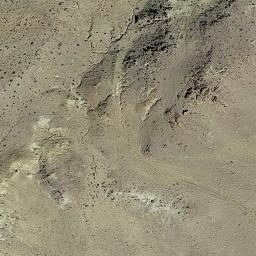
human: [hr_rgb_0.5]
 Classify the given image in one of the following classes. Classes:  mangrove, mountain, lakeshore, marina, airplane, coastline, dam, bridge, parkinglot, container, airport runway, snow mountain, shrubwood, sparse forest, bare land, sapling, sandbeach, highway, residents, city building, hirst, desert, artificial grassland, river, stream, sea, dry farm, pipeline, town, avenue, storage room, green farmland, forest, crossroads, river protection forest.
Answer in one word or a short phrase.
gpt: bare land